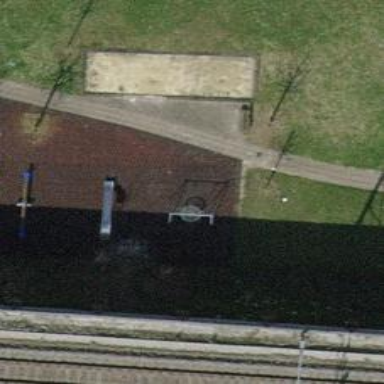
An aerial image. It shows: Playground area for leisure land.